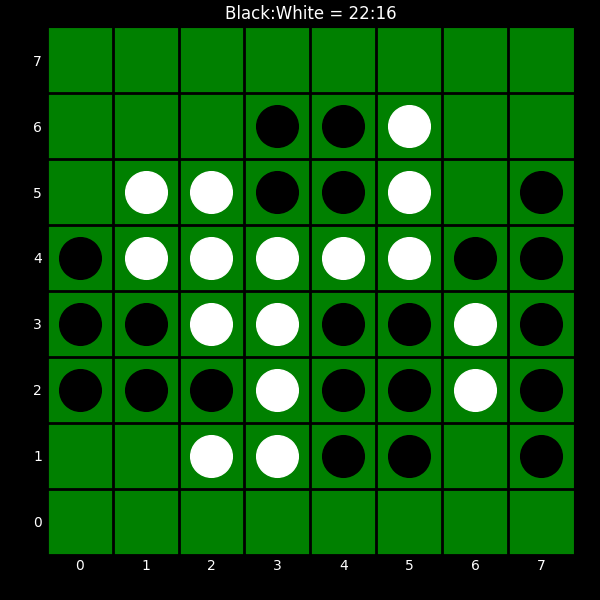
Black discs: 22
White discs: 16